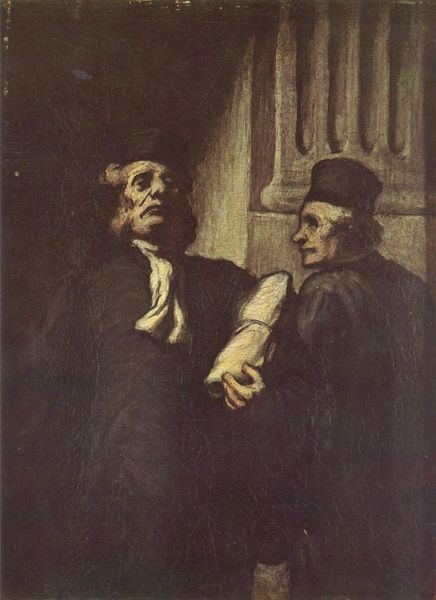
Titel: Zwei Advokaten
Künstler: Honoré Daumier
Standort: Lyon
Institution: Musée des Beaux-Arts
Schlagwörter: dunkel, gemälde, hand, kopf, mann, schatten, umhang, weiß, menschen, bewegung, braun, frankreich, grau, haar, hell, hintergrund, hut, hüte, licht, marmor, mund, männer, nacht, nase, profil, rücken, schwarz, szene, säule, zeichnung, gebäude, haus, schal, tuch, gesellschaft, gespräch, haube, herren, malerei, schleife, zylinder, alt, bart, gericht, gesichter, kappe, kappen, mütze, richter, wand, alte, architektur, arm, augen, bärtig, falten, gesicht, halten, kragen, mensch, rembrandt, stein, bild, bildnis, gelehrte, hände, portrait, porträt, öl, gehen, gitter, gewand, haare, kutte, mantel, realismus, stoff, gewänder, klassizismus, paar, person, genre, perücke, papier, düster, man, zwei, bündel, mauer, farbe, grafik, graphik, tag, pilaster, karikatur, krawatte, zwei männer, ernst, streng, finster, glatze, grimmig, halstuch, robe, stolz, greis, buch, porträts, mundwinkel, kritik, politik, satire, streit, uniform, zeitung, backenbart, treffen, portraits, charakter, politisch, daumier, rolle, biedermeier, justiz, talar, papierrolle, begegnung, pastor, pfaffe, treppenhaus, kanneluren, schriftrolle, klassik, advokaten, umrisslinien, roben, hochnäsig, säulenschaft, anwalt, kaneluren, kannelur, professor, juden, rembrand, überheblich, päckchen, hochmut, gesetz, paket, schaube, jurist, rivale, gragen, männner, beffchen, honore, bärtige, kannelluren, amt, gemalte zeichnung, gesellschaftskritik, honoré daumier, anwälte, stolzieren, wund, packet, juristen, arroganz, biöd, karakatur, rivalen, zwielichtig